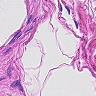
Metastatic tissue present: no